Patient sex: M
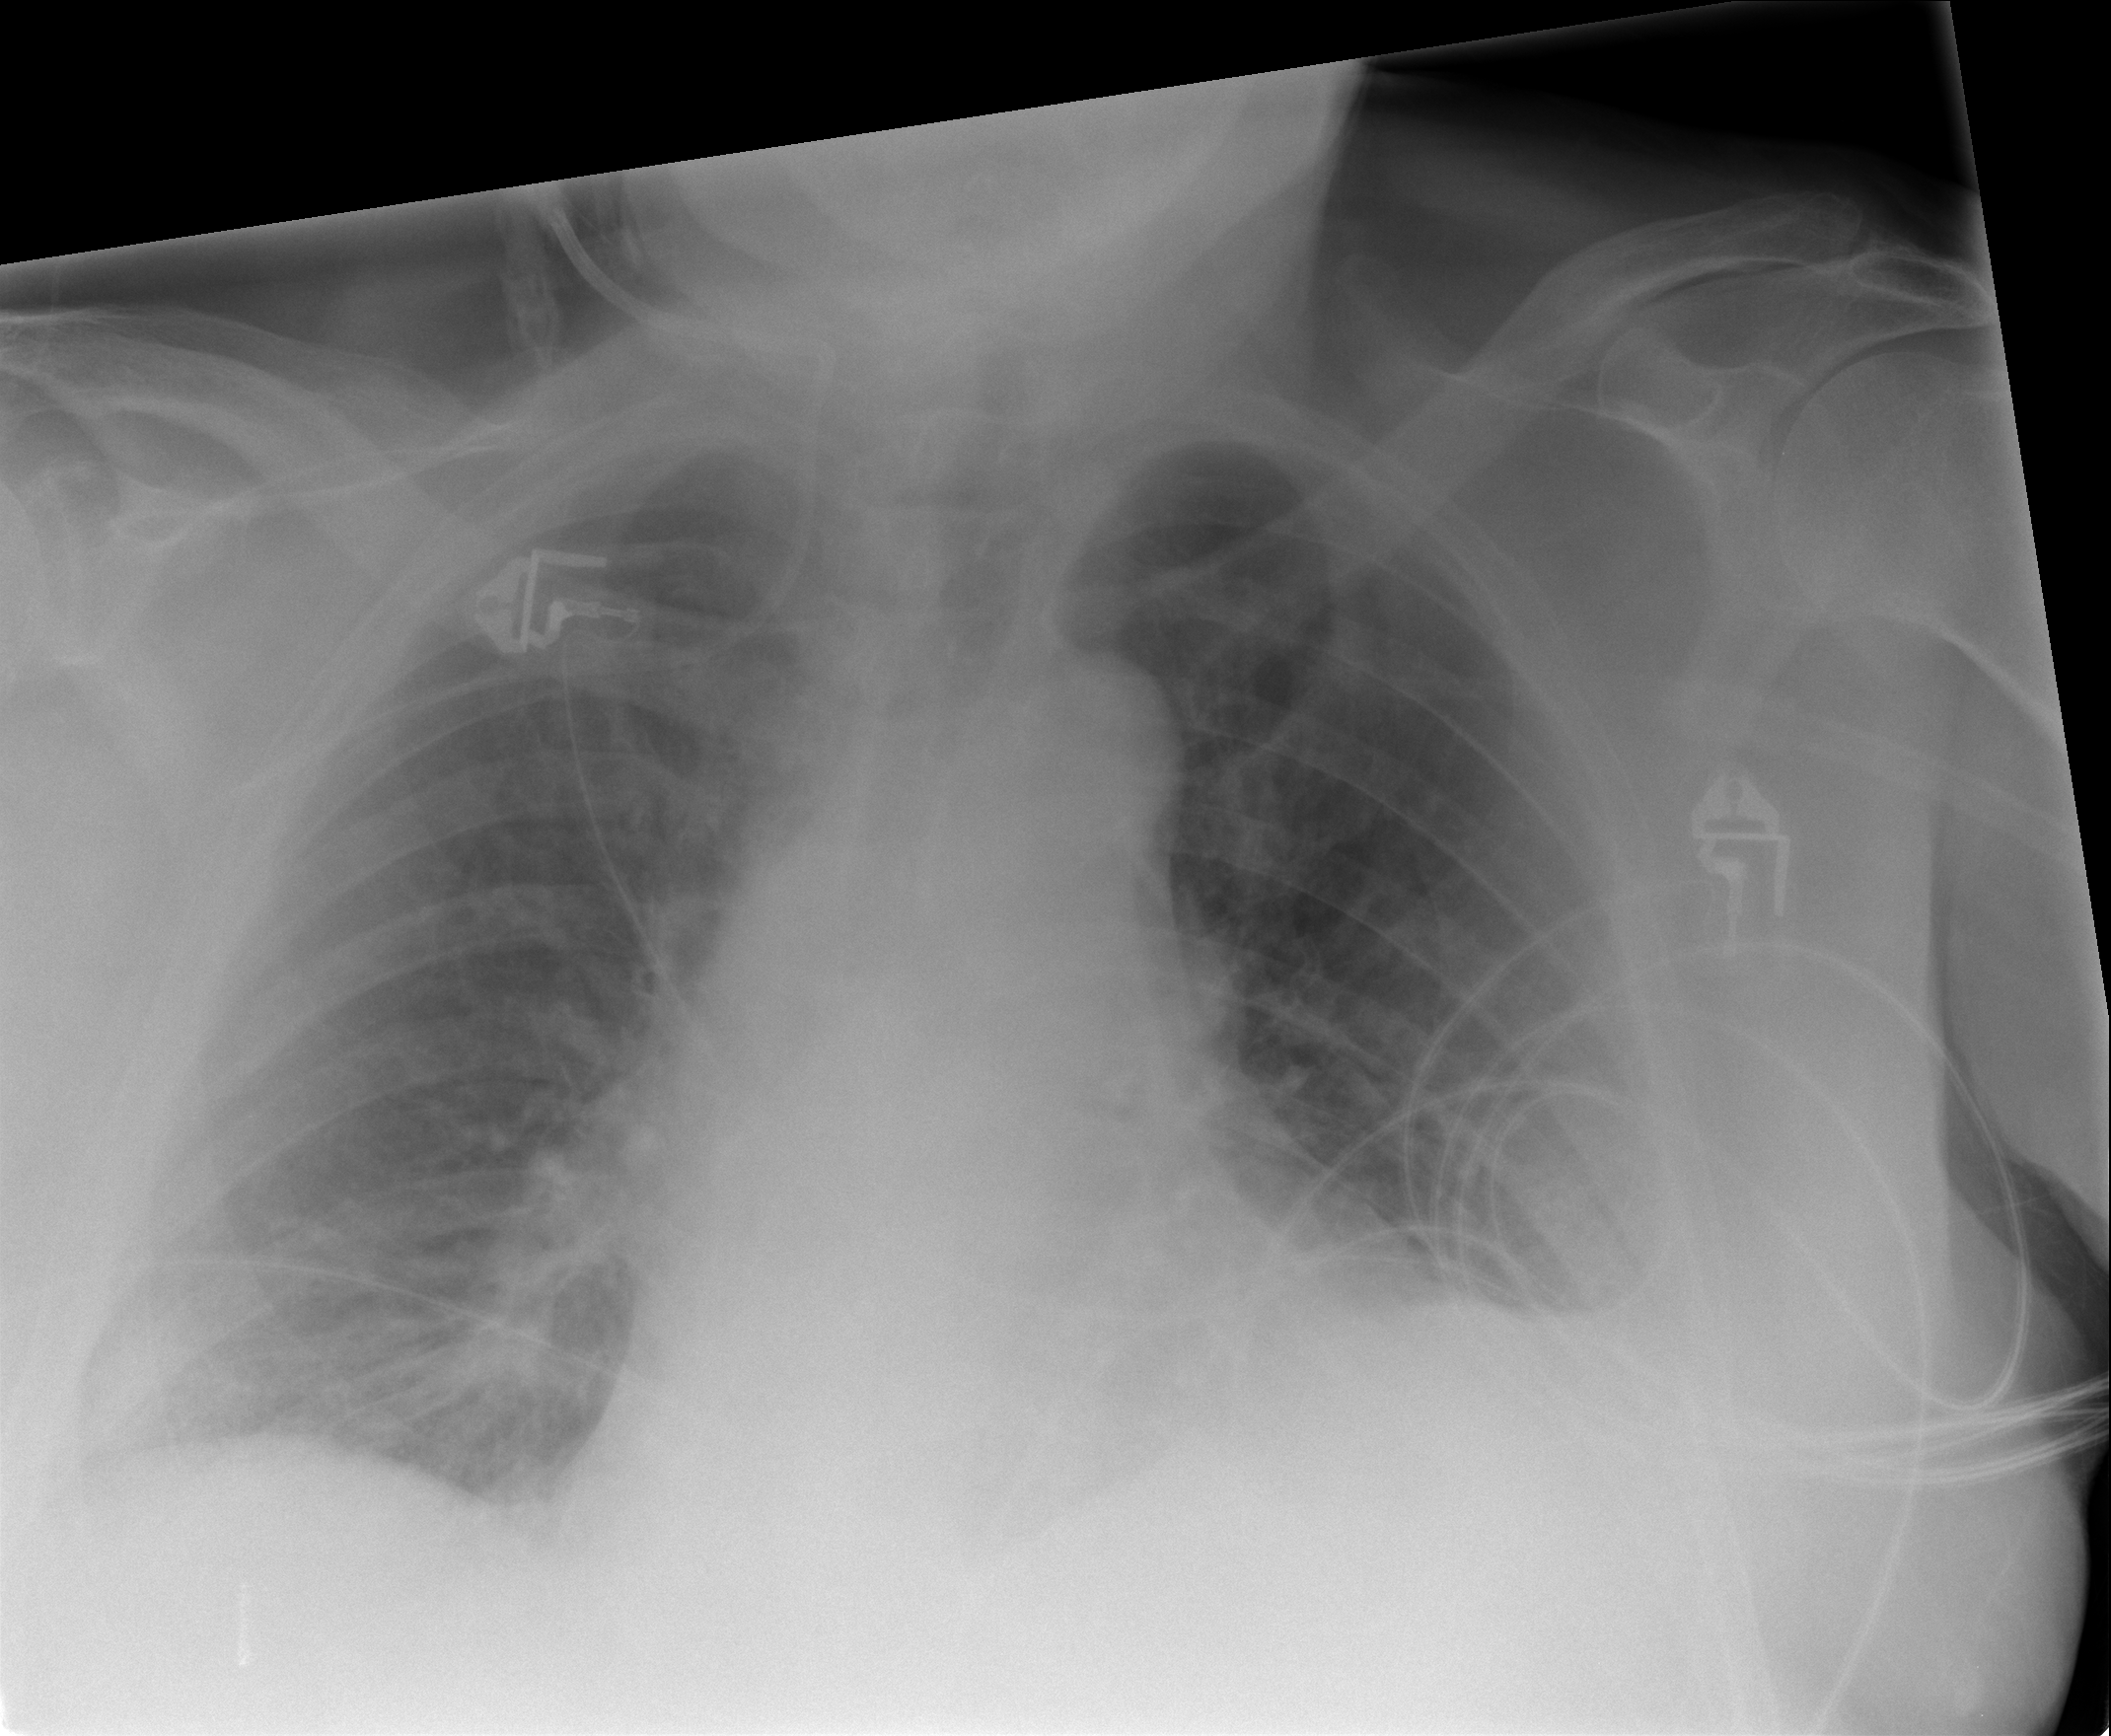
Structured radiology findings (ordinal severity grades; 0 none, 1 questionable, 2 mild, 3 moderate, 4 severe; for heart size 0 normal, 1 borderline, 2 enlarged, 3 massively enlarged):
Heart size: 1
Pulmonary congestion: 1
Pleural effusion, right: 1
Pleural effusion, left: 2
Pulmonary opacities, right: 1
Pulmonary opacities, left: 0
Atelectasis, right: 2
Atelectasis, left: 2